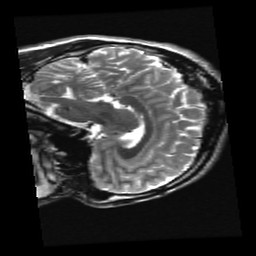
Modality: T2w
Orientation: sagittal
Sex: male
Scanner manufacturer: ge
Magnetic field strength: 3 T
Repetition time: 5 s
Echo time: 0.101 s